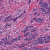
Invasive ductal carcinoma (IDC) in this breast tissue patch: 1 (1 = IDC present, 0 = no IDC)